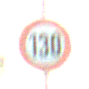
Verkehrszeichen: Geschwindigkeit130
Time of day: MorningAfternoon
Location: Outdoor (Urban)
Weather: PartlyCloudy
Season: NotSpecified
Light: Natural